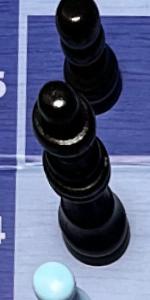
Label: Queen_Black